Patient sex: F
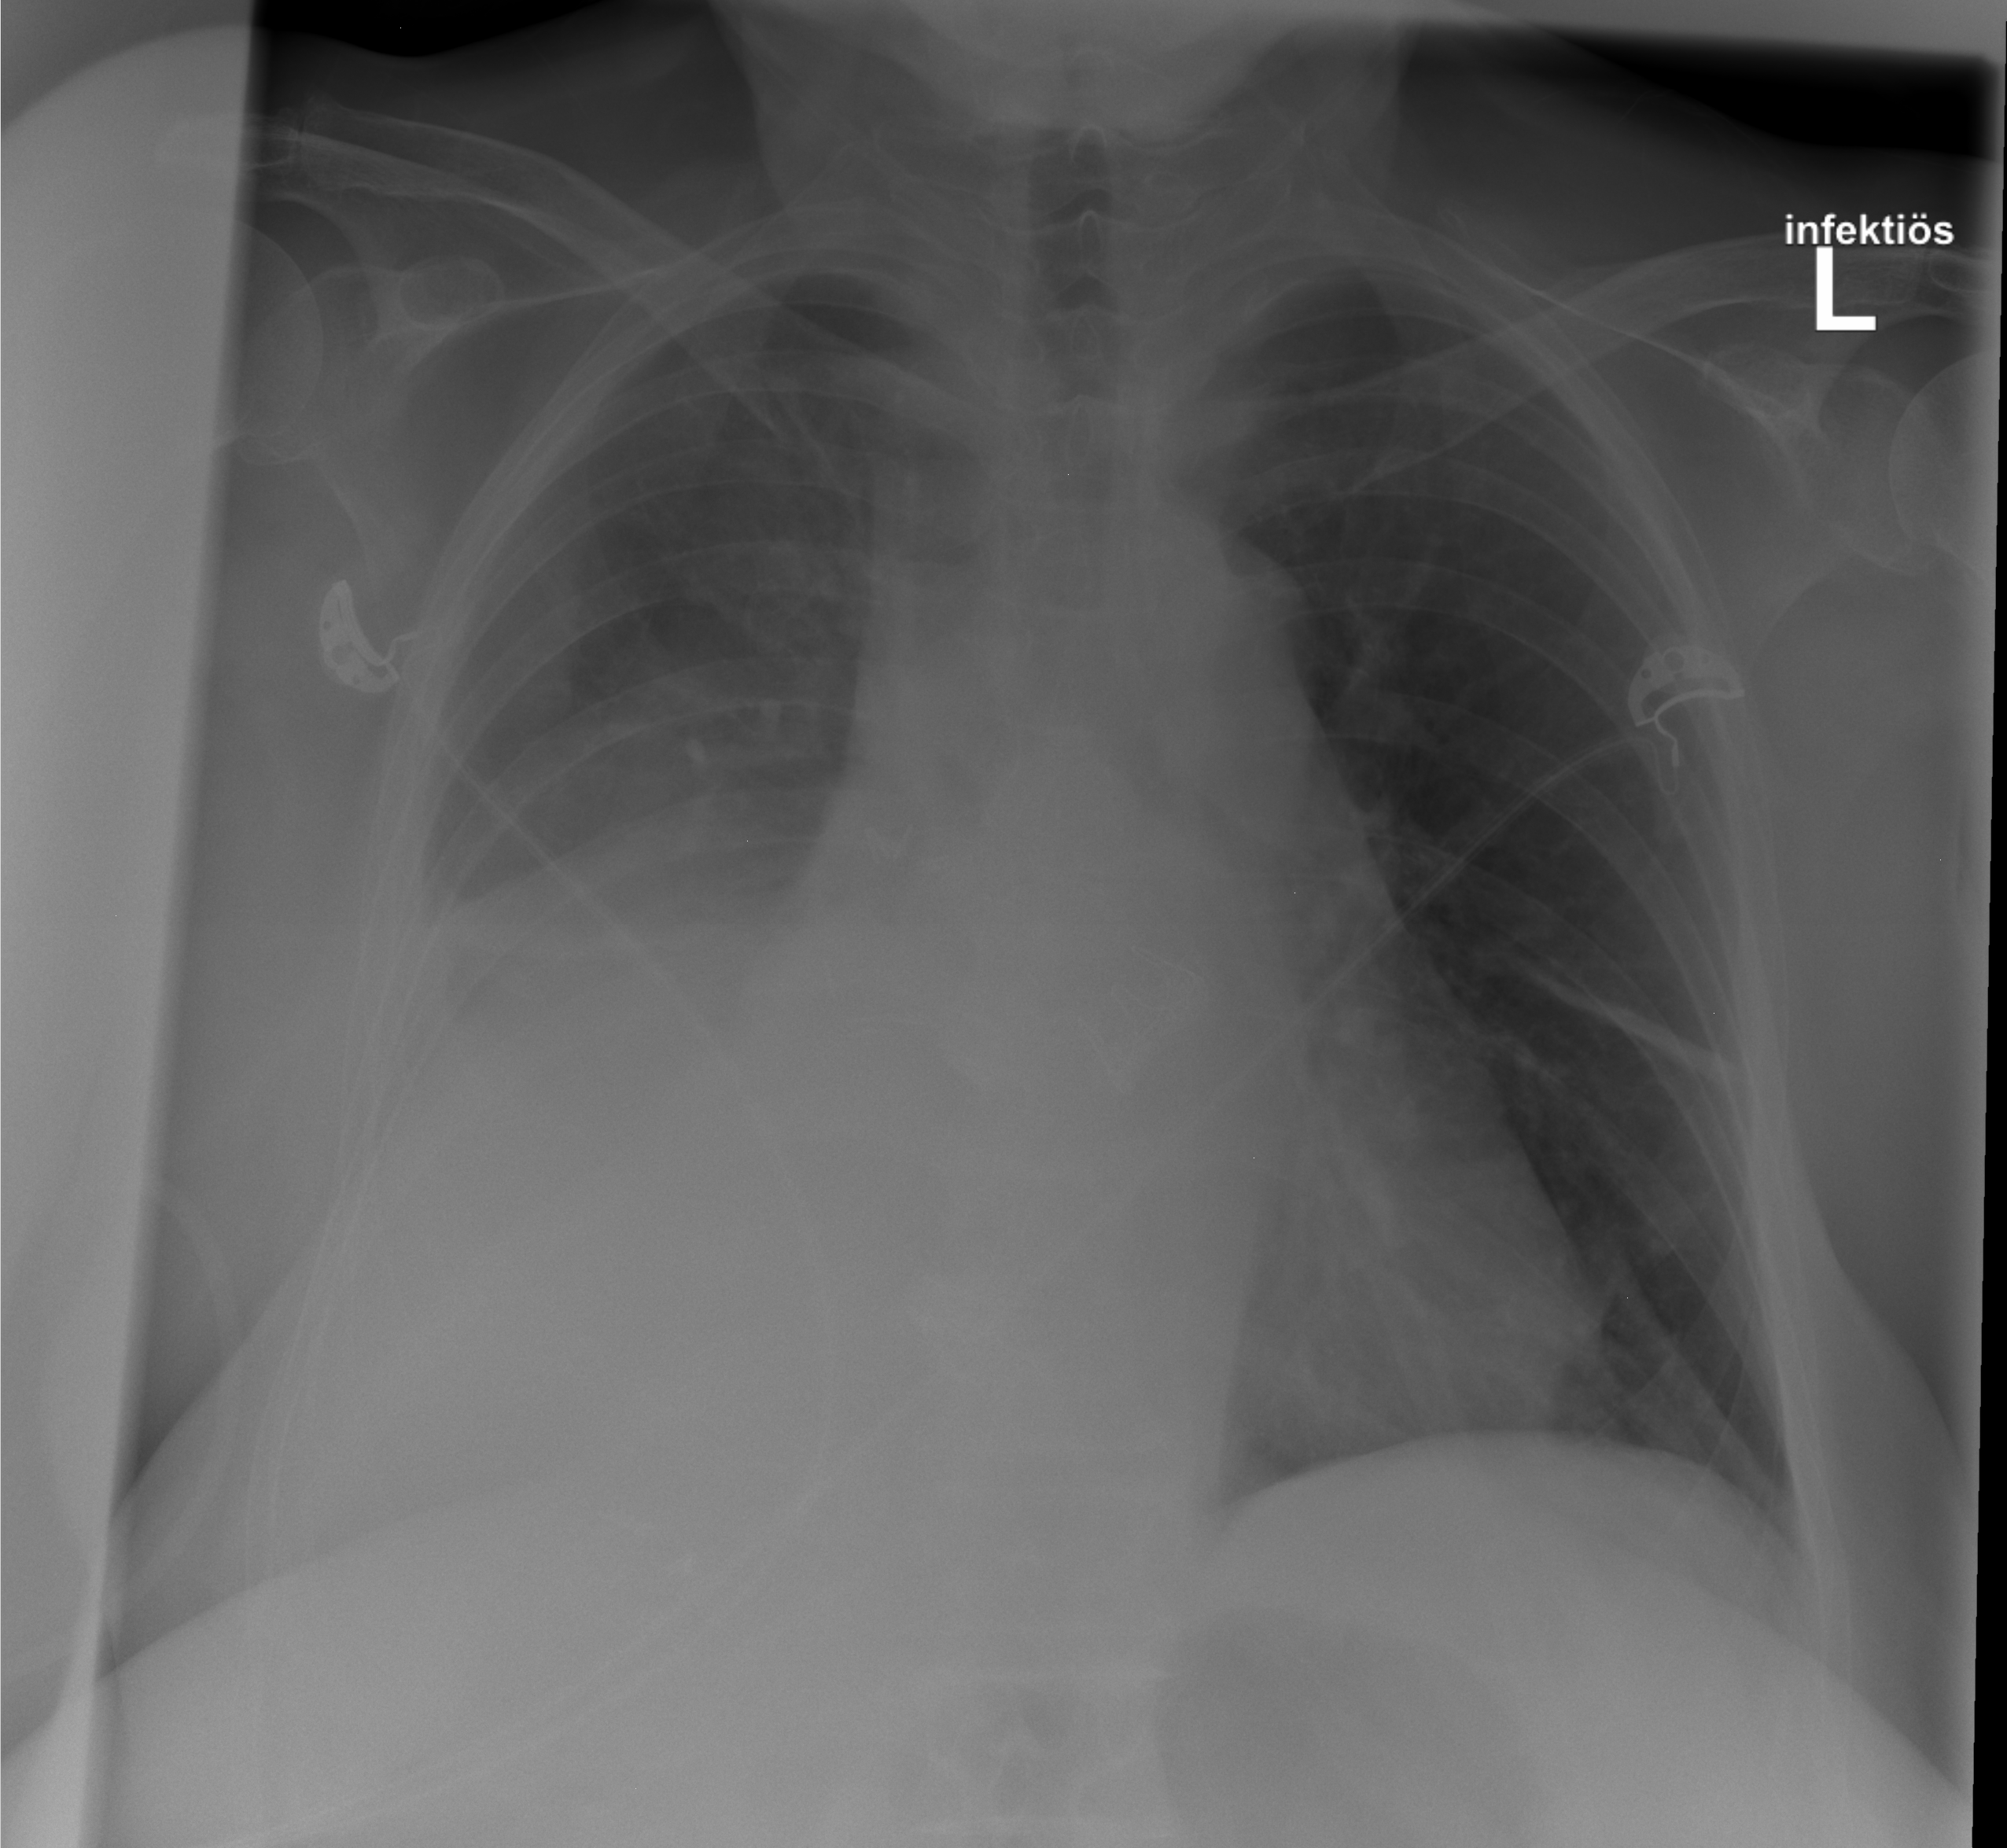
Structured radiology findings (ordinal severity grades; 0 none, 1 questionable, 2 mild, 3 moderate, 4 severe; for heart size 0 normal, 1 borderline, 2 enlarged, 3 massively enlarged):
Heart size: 2
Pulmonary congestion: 0
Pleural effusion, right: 2
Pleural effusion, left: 0
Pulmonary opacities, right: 0
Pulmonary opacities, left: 0
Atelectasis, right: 2
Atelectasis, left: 2